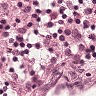
Metastatic tissue present: no